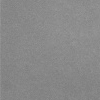
Atmospheric dust classification: dusty